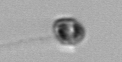
Label: flagellate